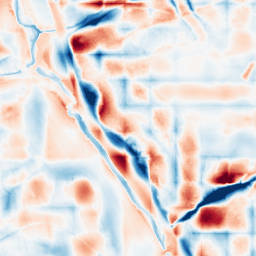
Category: wavelet
Decomposition family: wavelet_biorthogonal
Decomposition parameters: wavelet: bior2.4
level: 5
Upsampling method: sinc_blackman
Upsampling parameters: scale: 4
kernel_size: 16
Upsampling scale: 4